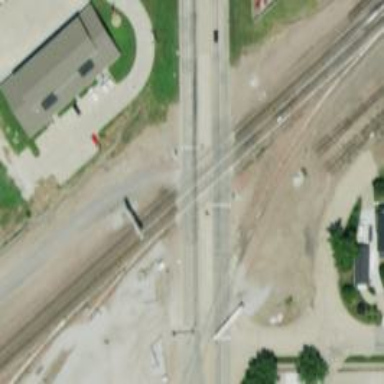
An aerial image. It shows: Level crossing with lights at railway intersection.